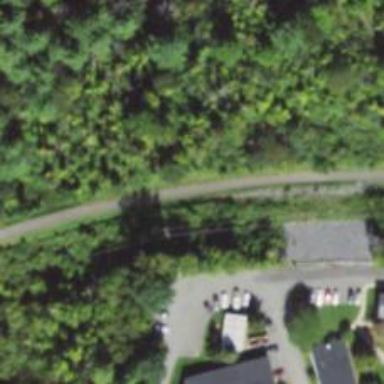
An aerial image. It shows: Asphalt cycleway running alongside abandoned railway line.